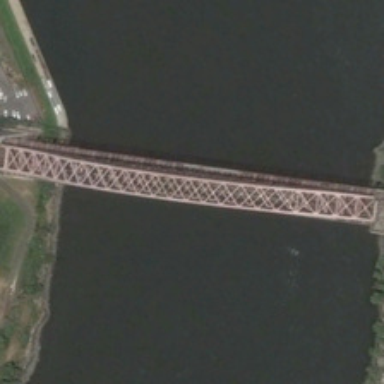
A bridge connects the two sides of the river .